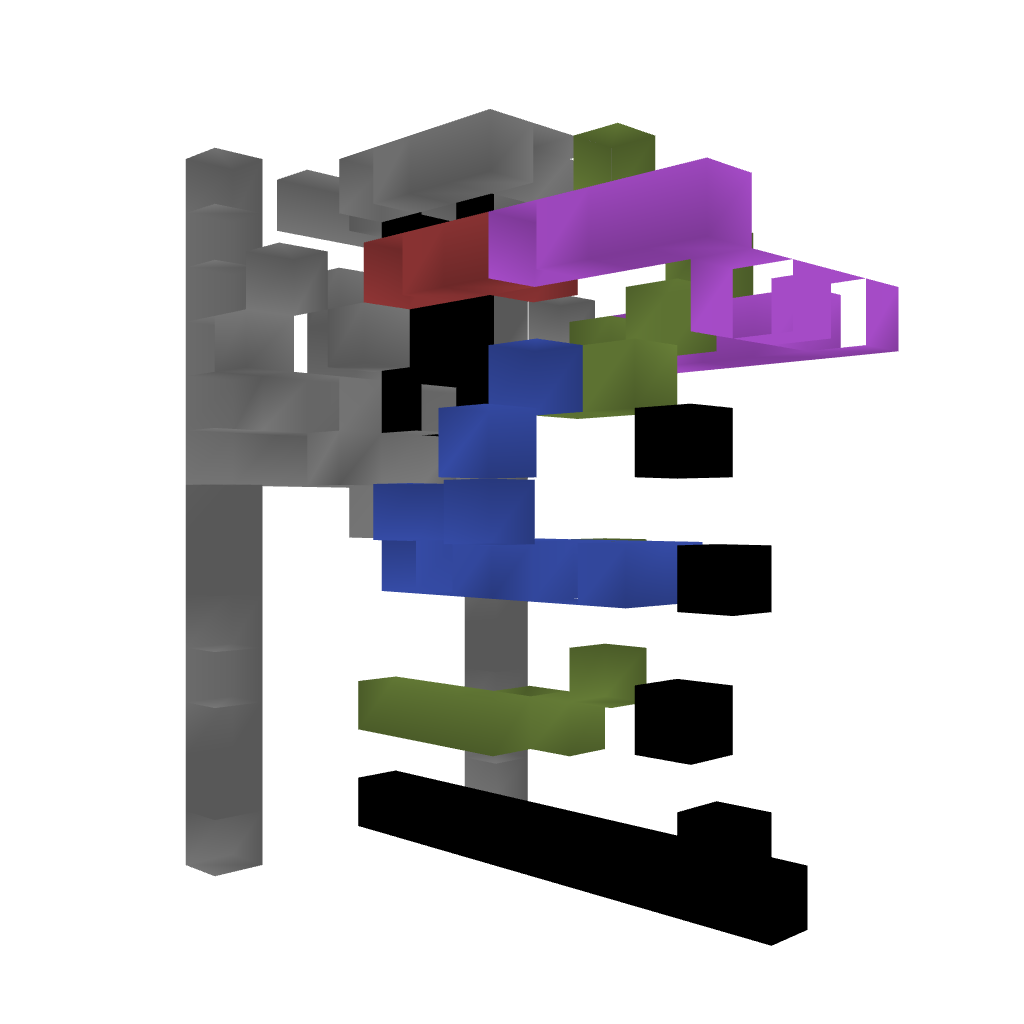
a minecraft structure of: PVP/Adventure Lobby Basic Cabine bad low quality